Question: I add .Net framework to the deploying to be requirement, but when I try to setup my software, it is Chinese in the explanation(Maybe is I'm in Taiwan). Like the picture:

I want the explanation (like the area of red eclipse in the picture) to be English( although the agent is Japanese, they want it is English)
How can I do?
Or what's the keyword about the question?
Any advice appreciated!
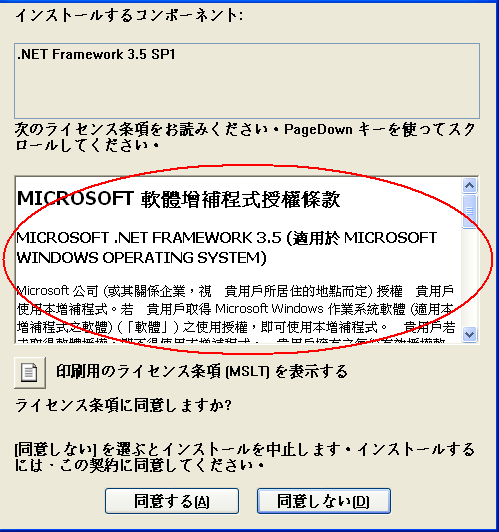
Answer: I find the method!
My .Net is Visual Studio 10,
And try to change the file of eula.rtf by:
C://Program Files/Microsoft SDKs/v7.0A/Bootstrapper/Packages/DotNetFX35SP1/(your local document like "zh-Hant" for me)
And my .Net framework is 3.5 SP1, so I change the files in DotNetFX35SP1.
My eula.rtf is Chinese original, so I try to change it to English(In DotNetFX4.0, there is several language of the eula.rtf file)
So I fix it!